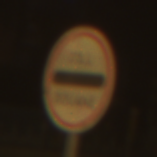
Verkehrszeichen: Zollstelle
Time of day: Night
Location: Outdoor (Urban)
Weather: Clear
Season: NotSpecified
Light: Artificial